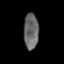
Tissue: prostate
Cell type: Endothelial cells
Senescence score: 0.3462
Nuclear area (px): 514
Mean DAPI intensity: 103.673